Field crop: maize
Growth stage: 2
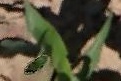
Species: maize